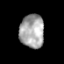
Tissue: prostate
Cell type: T cells
Senescence score: 0.2988
Nuclear area (px): 795
Mean DAPI intensity: 169.107